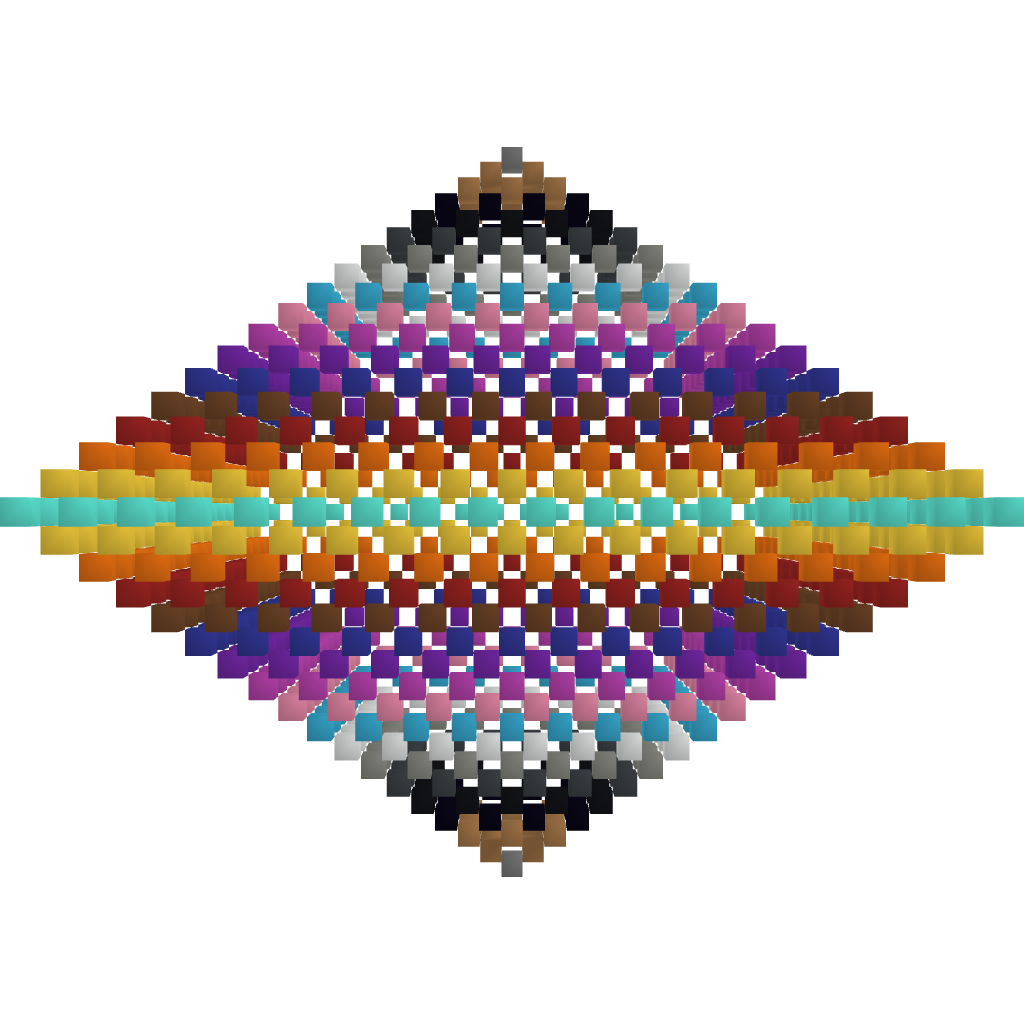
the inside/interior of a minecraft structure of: Artistic Rainbow Pyramid 2